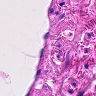
Metastatic tissue present: no